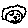
Label: line